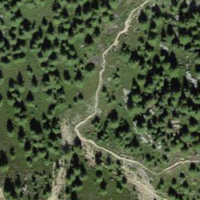
EUNIS habitat code: 43
Species observed at this site:
Kalmia procumbens